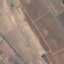
Land use / land cover class: PermanentCrop